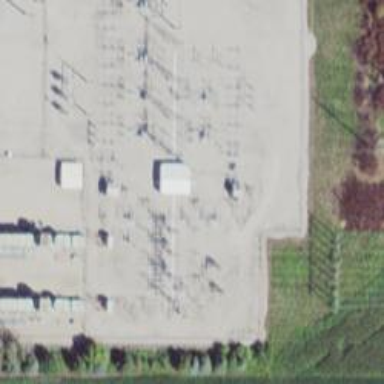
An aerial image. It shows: Switch for power supply.